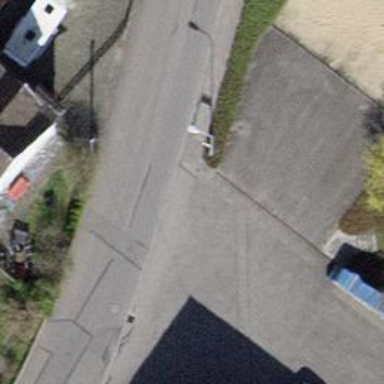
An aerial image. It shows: Bus stop with platform for public transport.